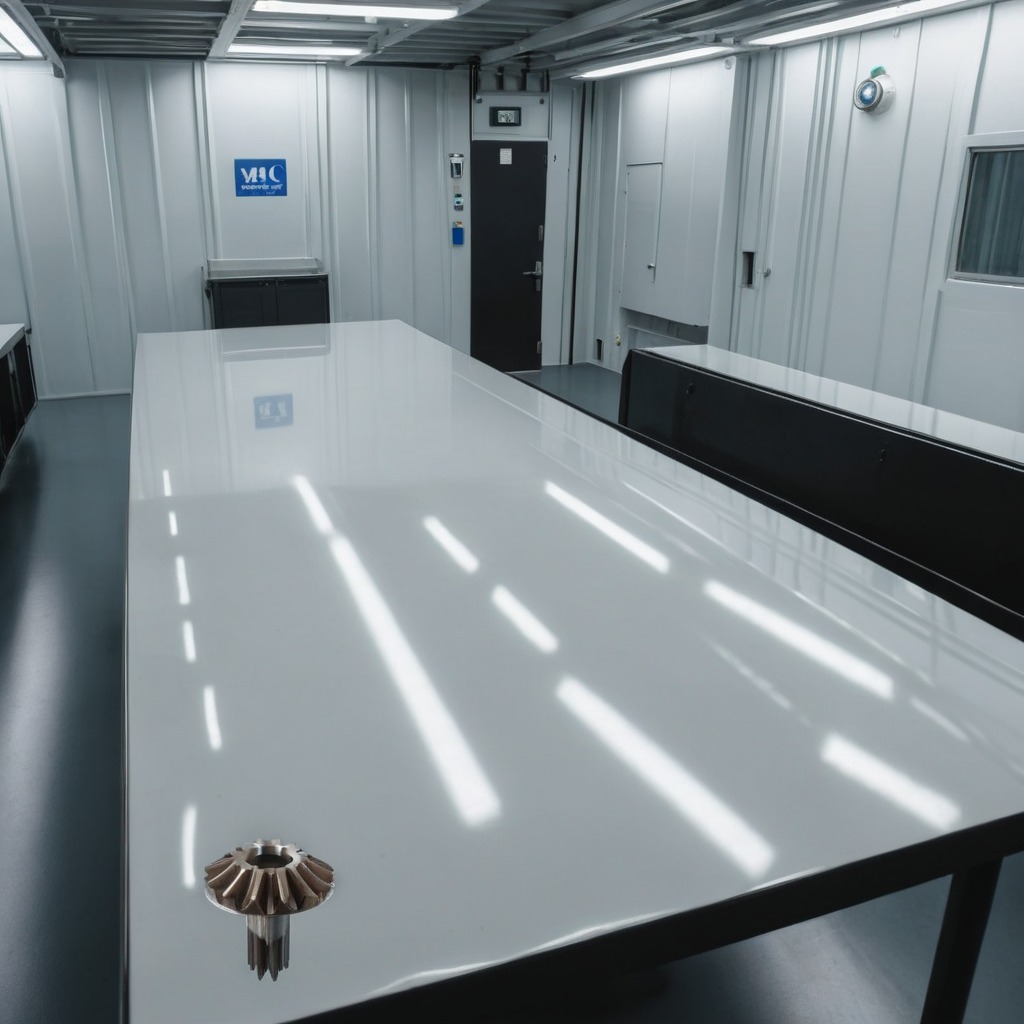
A steel gear with teeth is lying on the table in the ship maintenance bay.